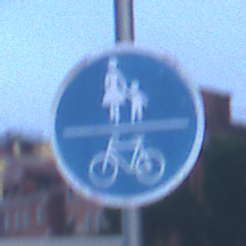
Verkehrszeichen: GemeinsamerGehUndRadweg
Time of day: Dawn
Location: Outdoor (Urban)
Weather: PartlyCloudy
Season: NotSpecified
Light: Natural